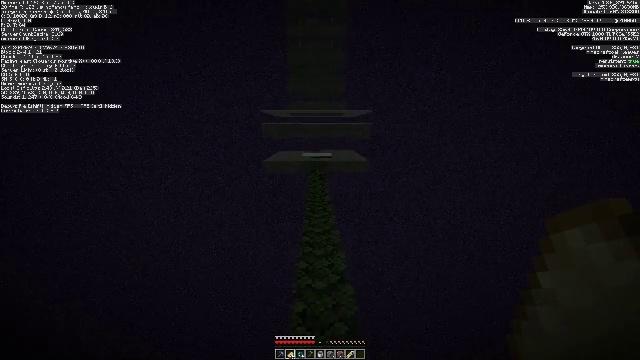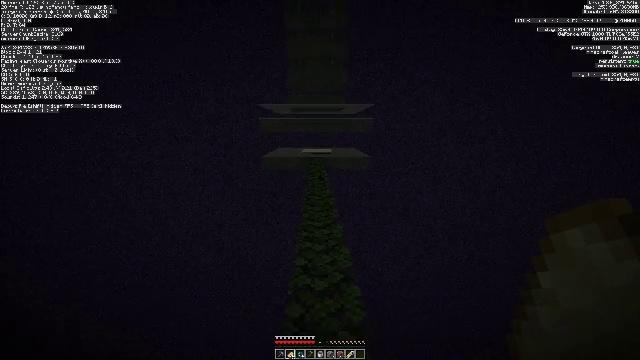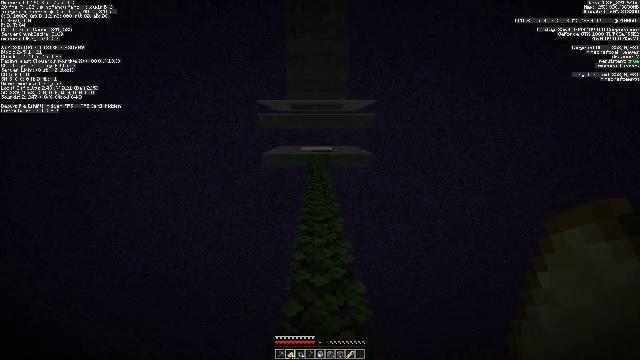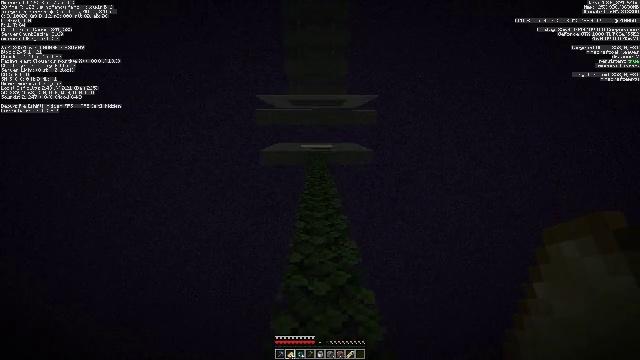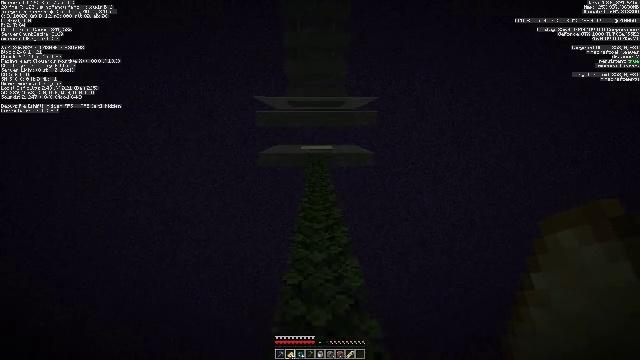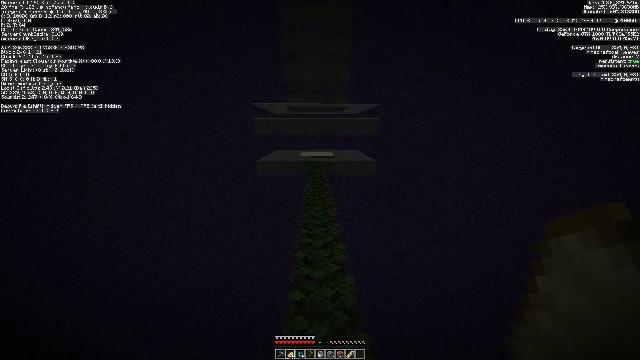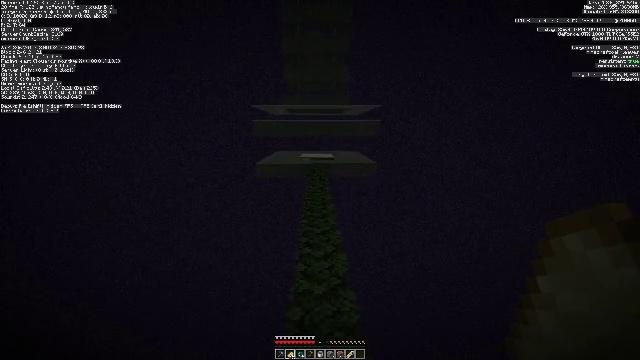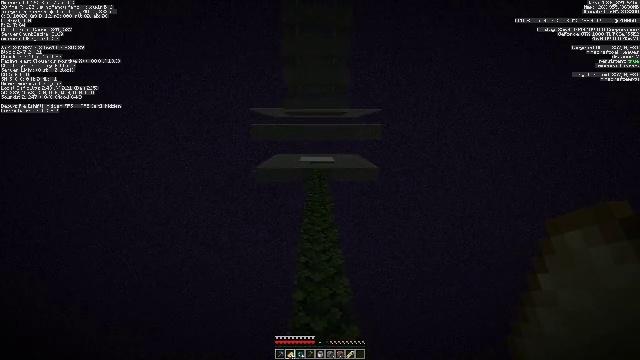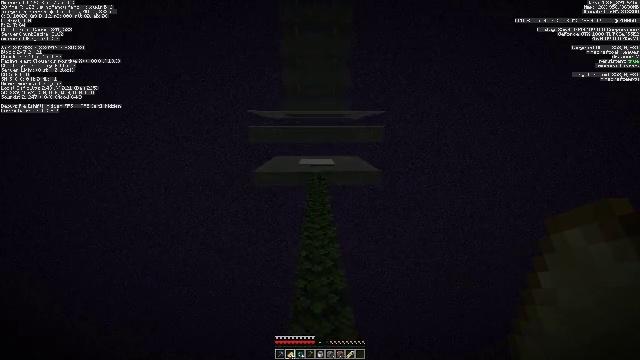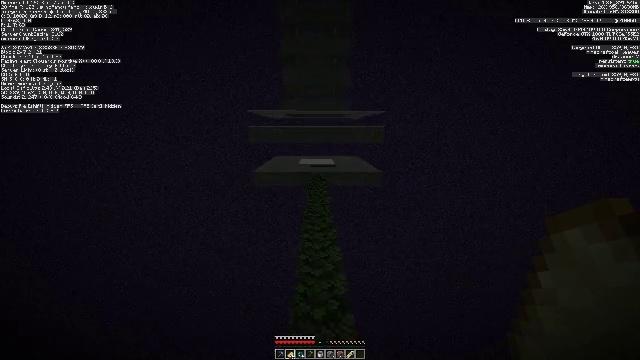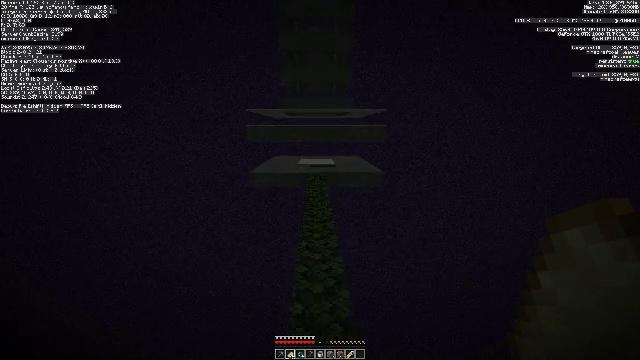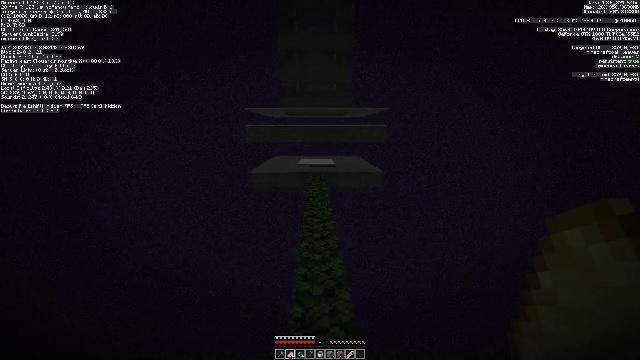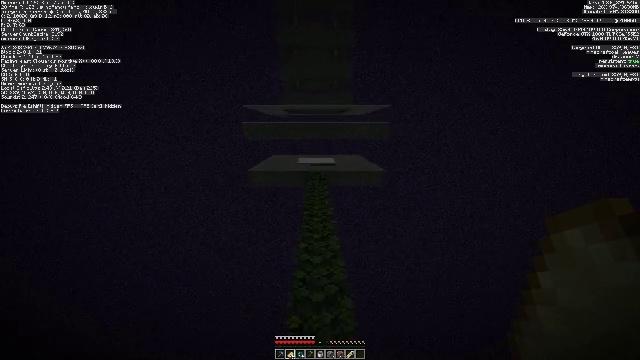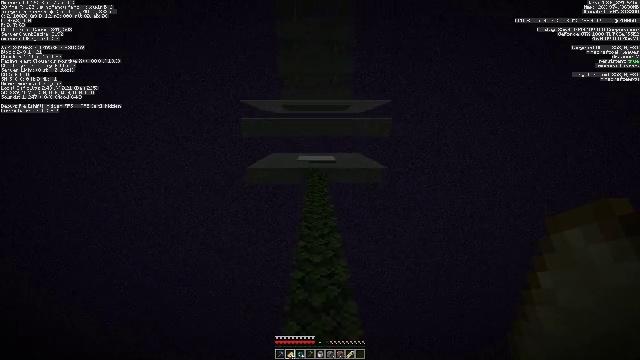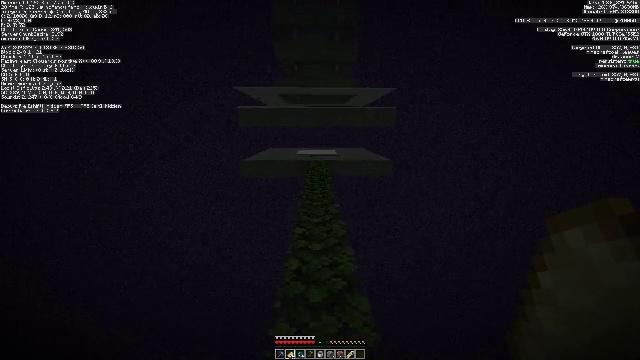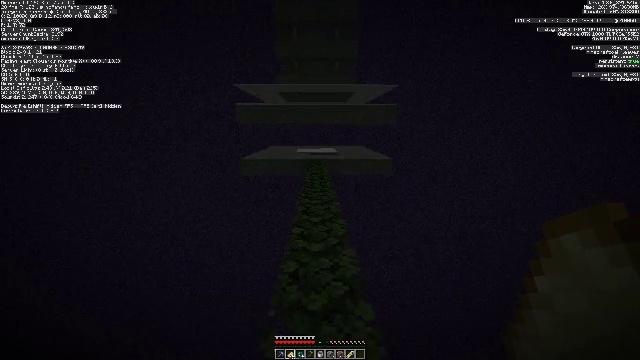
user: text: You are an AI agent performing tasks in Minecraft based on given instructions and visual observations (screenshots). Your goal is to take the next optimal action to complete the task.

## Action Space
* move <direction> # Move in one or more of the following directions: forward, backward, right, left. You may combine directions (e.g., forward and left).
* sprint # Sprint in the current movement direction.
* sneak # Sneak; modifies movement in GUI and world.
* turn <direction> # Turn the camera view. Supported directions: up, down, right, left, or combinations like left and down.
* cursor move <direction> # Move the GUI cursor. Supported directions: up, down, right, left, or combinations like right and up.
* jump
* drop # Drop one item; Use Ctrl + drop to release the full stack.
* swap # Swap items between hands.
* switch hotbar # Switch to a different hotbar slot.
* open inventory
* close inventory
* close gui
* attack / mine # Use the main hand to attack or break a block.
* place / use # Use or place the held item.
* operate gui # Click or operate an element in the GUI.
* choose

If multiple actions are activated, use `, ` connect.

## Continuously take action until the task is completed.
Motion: motion action
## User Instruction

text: Remove the white carpet from the floor.
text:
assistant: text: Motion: move forward, jump
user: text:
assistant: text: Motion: move forward, jump
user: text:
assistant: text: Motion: move forward, jump
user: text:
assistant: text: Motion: move forward, jump
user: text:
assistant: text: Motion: move forward, jump
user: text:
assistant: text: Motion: move forward, jump
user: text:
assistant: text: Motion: move forward, jump
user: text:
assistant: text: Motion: move forward, jump
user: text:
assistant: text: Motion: move forward, jump
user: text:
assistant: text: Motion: move forward, jump
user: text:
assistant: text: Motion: move forward, jump
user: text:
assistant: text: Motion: move forward, jump
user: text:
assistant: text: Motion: move forward, jump
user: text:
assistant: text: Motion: move forward, jump
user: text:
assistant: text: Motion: move forward, jump
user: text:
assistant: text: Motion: move forward, jump
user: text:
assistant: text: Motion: move forward, jump
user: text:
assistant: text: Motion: move forward, jump
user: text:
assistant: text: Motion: move forward, jump
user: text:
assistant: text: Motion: move forward, jump
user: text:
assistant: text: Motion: move forward, jump
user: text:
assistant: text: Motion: move forward, jump
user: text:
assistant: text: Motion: move forward, jump
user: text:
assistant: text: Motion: move forward, jump
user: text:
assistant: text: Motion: move forward, jump
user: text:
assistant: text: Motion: move forward, jump
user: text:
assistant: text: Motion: move forward, jump
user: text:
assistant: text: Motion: move forward, jump
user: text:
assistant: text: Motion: move forward, jump
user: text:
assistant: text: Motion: move forward, jump